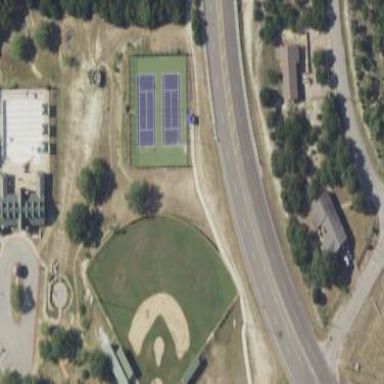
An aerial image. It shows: Baseball pitch for leisure land.